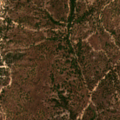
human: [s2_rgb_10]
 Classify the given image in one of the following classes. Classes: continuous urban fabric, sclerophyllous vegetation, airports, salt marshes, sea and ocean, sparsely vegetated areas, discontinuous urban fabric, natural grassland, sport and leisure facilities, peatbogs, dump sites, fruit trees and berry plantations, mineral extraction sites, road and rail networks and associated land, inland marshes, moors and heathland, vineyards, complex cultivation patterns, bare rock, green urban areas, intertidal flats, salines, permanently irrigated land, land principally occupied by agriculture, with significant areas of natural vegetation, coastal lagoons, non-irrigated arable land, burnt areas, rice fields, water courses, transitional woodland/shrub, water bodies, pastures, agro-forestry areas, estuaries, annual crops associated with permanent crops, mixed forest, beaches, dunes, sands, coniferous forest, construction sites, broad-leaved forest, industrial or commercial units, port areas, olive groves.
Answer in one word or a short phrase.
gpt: broad-leaved forest, mixed forest, transitional woodland/shrub